Platform: macOS
Application: Chrome
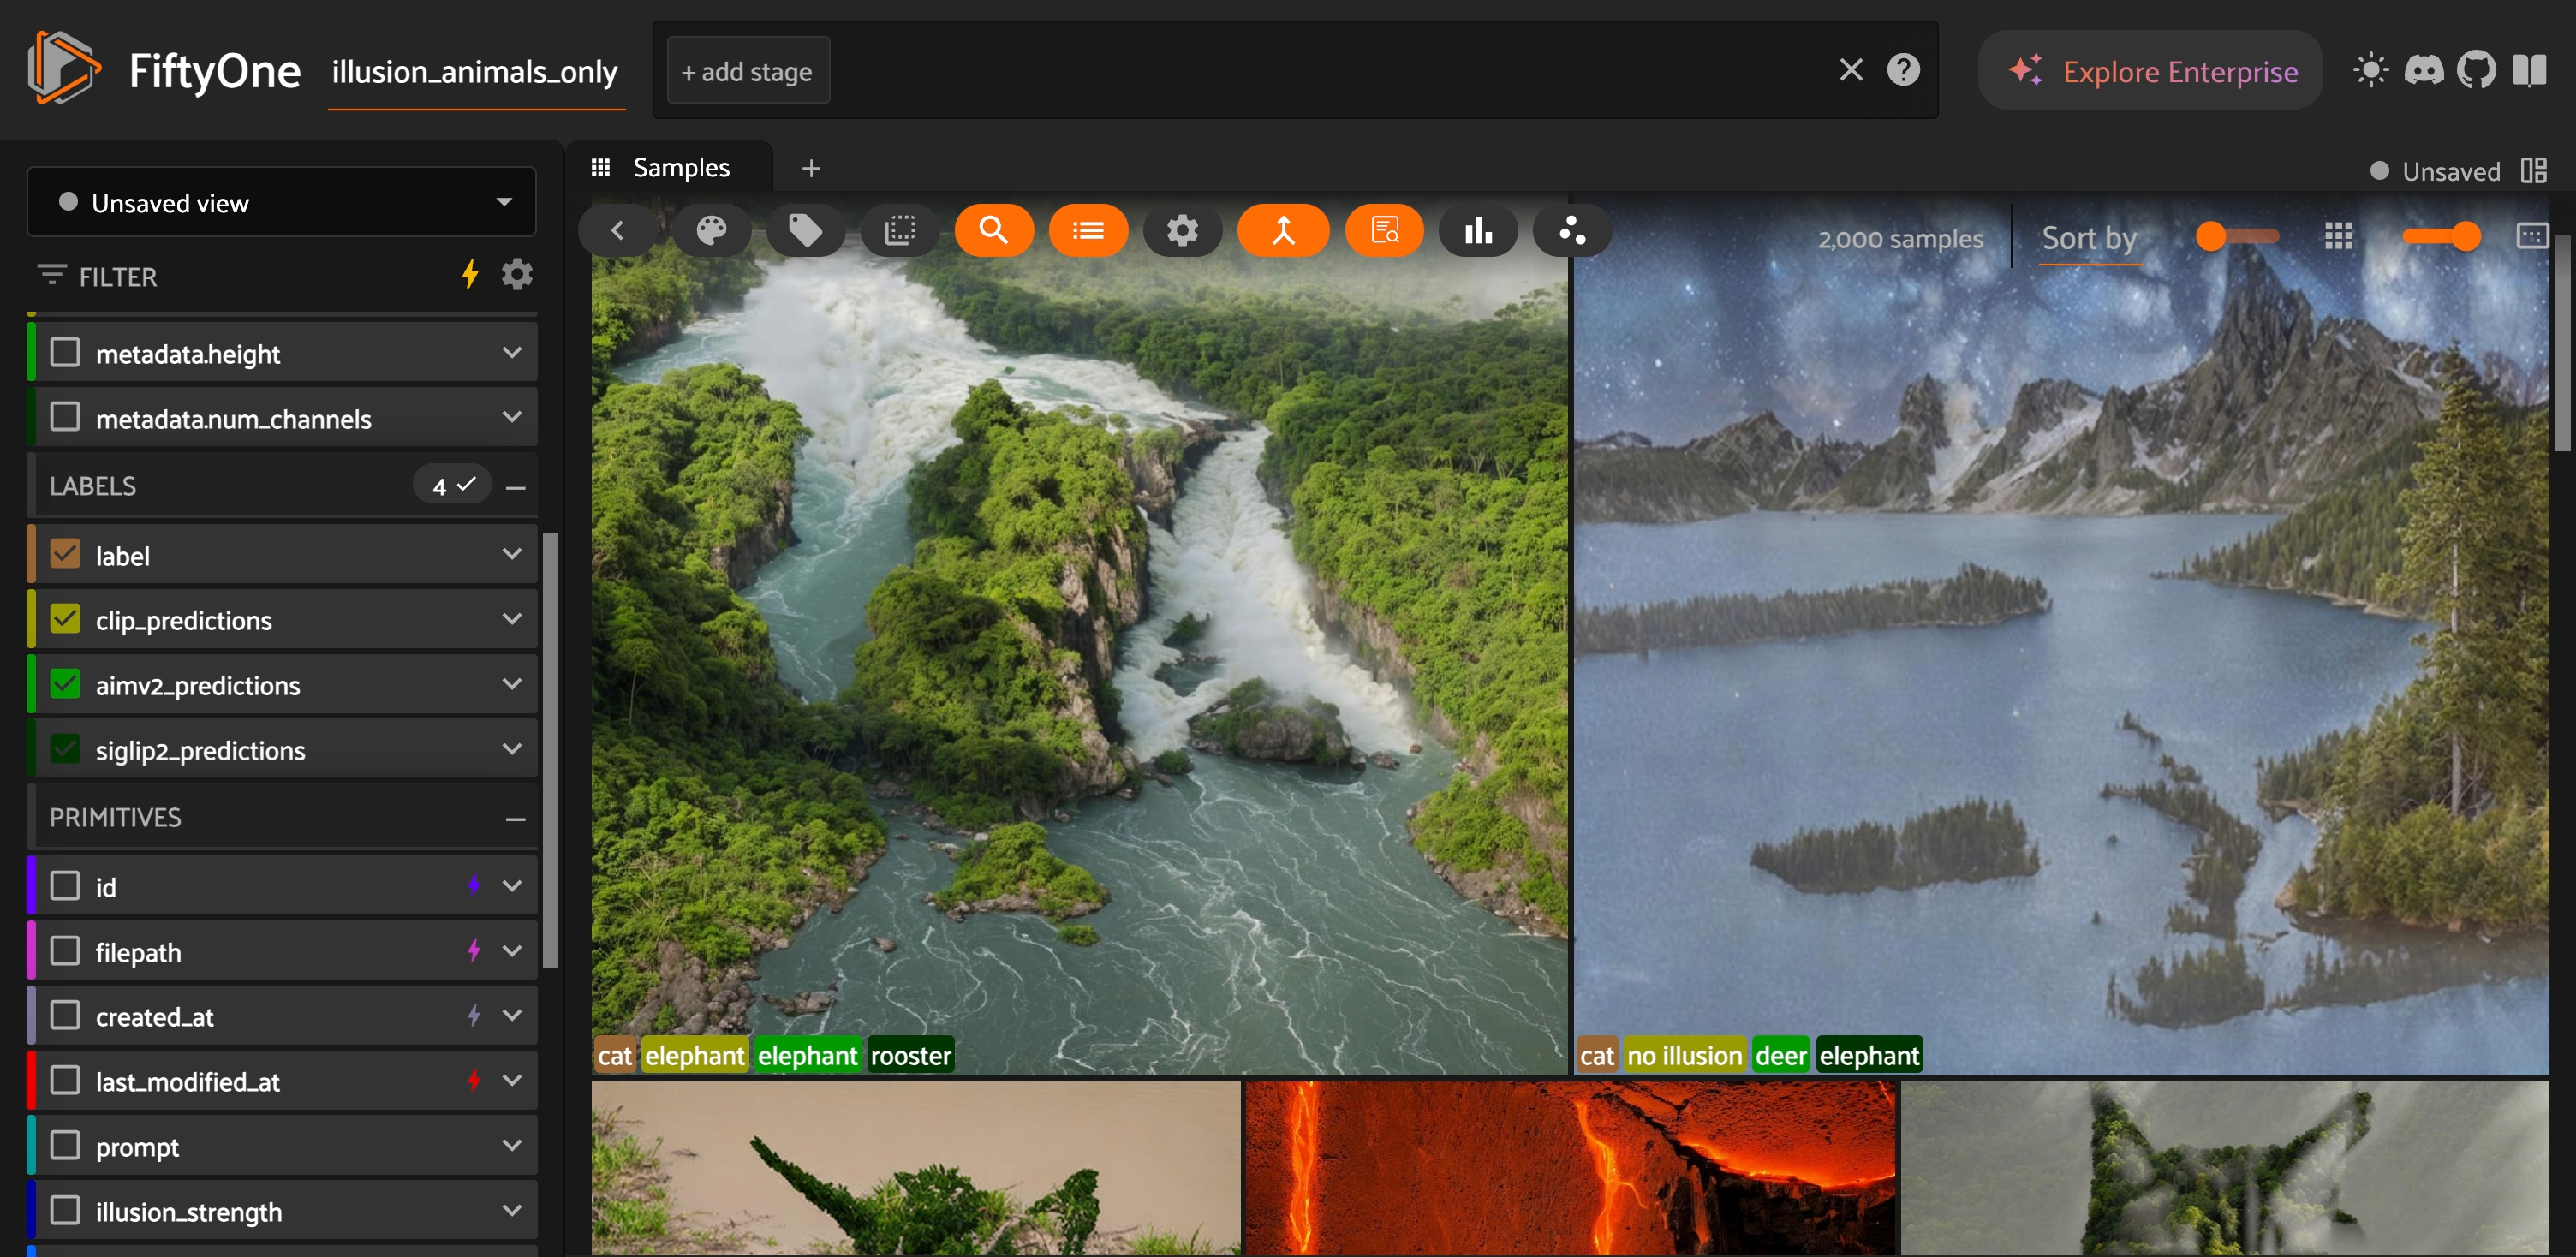
task_description: Hide the sidebar
action_type: click
element_info: Icon
steps_since_start: 1